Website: apple
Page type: order-tracking
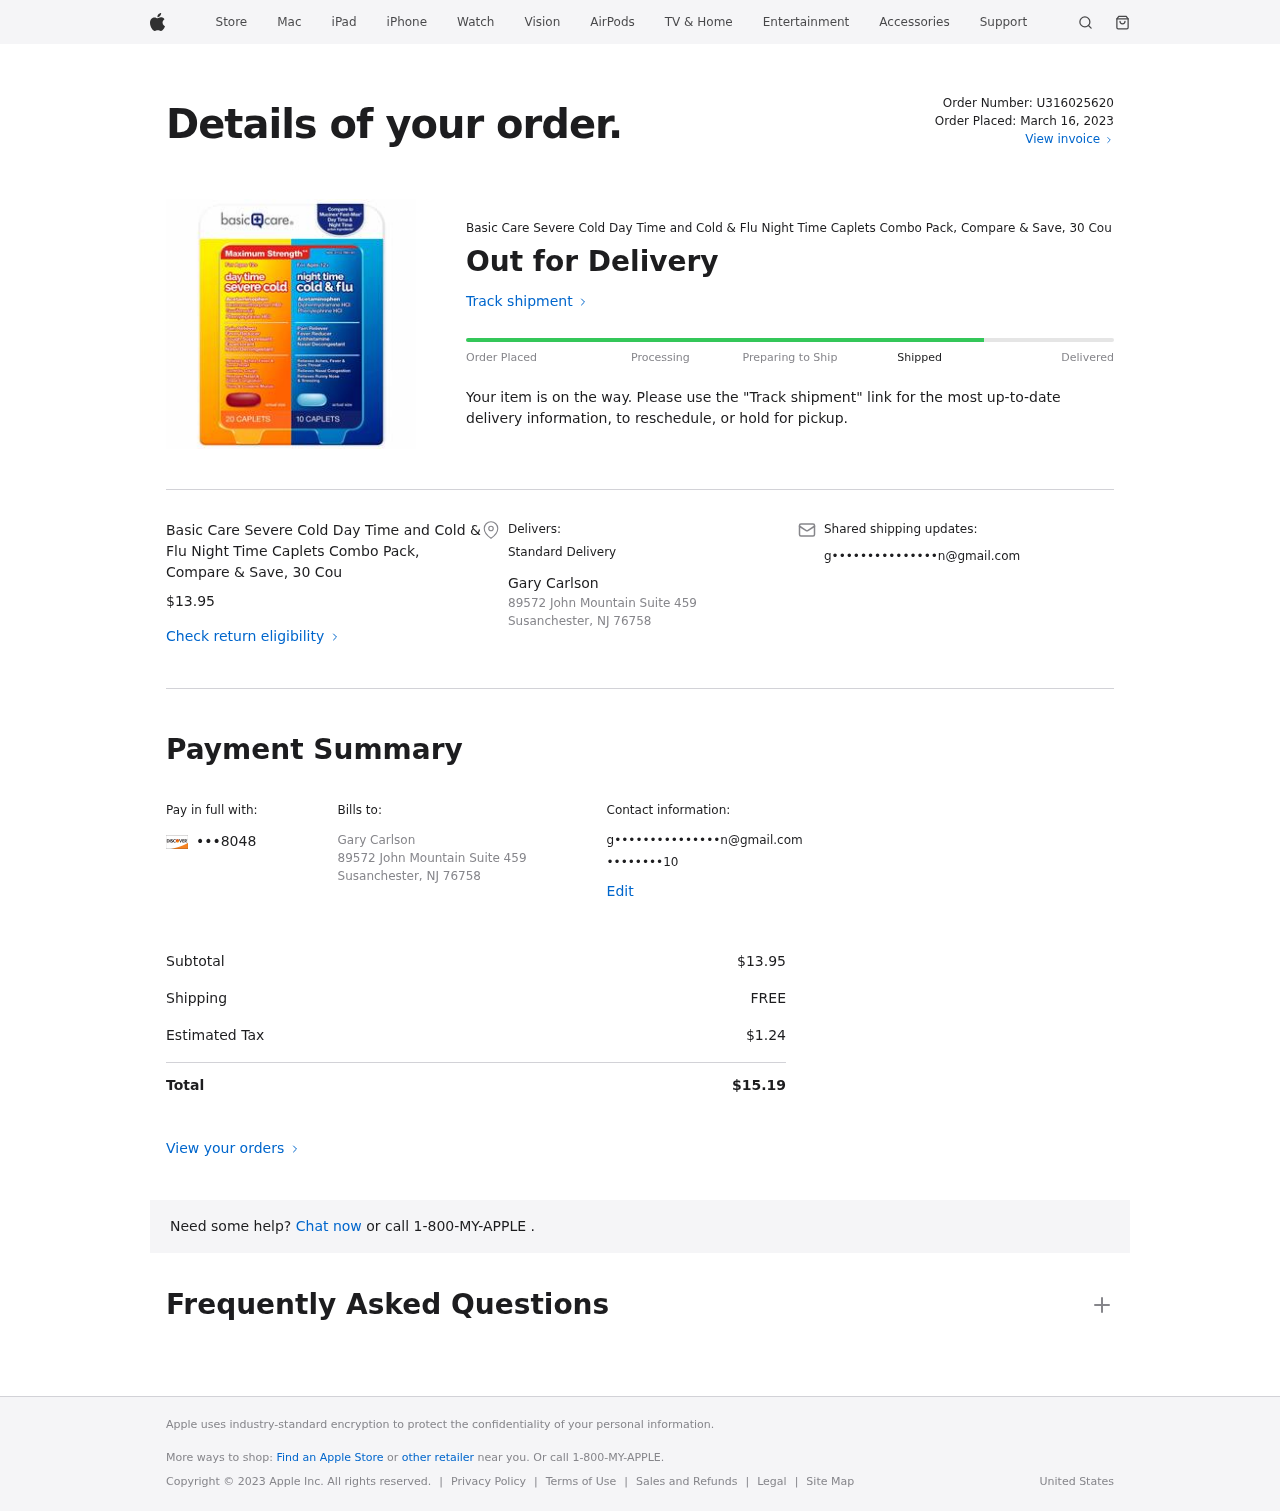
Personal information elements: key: PII_CARD_LAST4
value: •••8048
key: PII_CITY_STATE_ZIP
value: Susanchester, NJ 76758
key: PII_EMAIL
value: g•••••••••••••••n@gmail.com
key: PII_FULLNAME
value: Gary Carlson
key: PII_PHONE
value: ••••••••10
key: PII_STREET
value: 89572 John Mountain Suite 459
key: PII_FULLNAME2
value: Gary Carlson
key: PII_CITY
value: Susanchester
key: PII_STATE_ABBR
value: NJ
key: PII_POSTCODE
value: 76758
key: PII_POSTCODE_FULL
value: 76758
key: PII_CITY_STATE
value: Susanchester, NJ
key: PII_POSTCODE_NUMERIC
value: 76758
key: PII_EMAIL2
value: g•••••••••••••••n@gmail.com
Product elements: key: PRODUCT1_NAME
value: Basic Care Severe Cold Day Time and Cold & Flu Night Time Caplets Combo Pack, Compare & Save, 30 Cou
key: PRODUCT1_PRICE
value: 13.95
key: PRODUCT1_NAME2
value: Basic Care Severe Cold Day Time and Cold & Flu Night Time Caplets Combo Pack, Compare & Save, 30 Cou
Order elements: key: ORDER_ID
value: Order Number: U316025620
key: ORDER_DATE
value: Order Placed: March 16, 2023
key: ORDER_SUBTOTAL
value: $13.95
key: ORDER_SHIPPING_COST
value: FREE
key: ORDER_TAX
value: $1.24
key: ORDER_TOTAL
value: $15.19